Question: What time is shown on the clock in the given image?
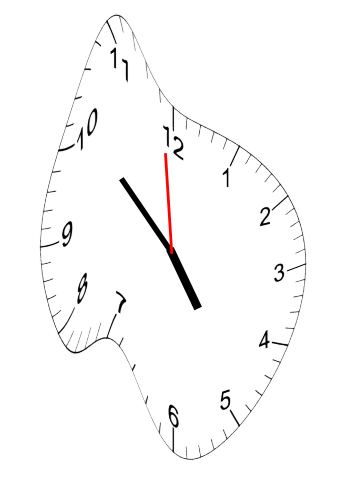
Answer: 04:51:59